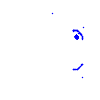
Particle: kaon